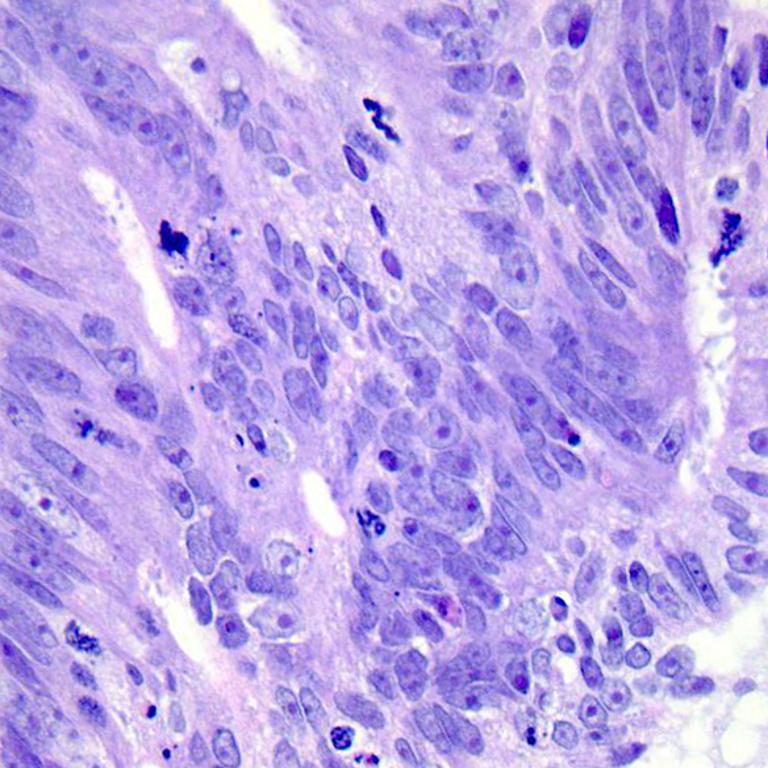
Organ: colon
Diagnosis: adenocarcinomas